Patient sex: M
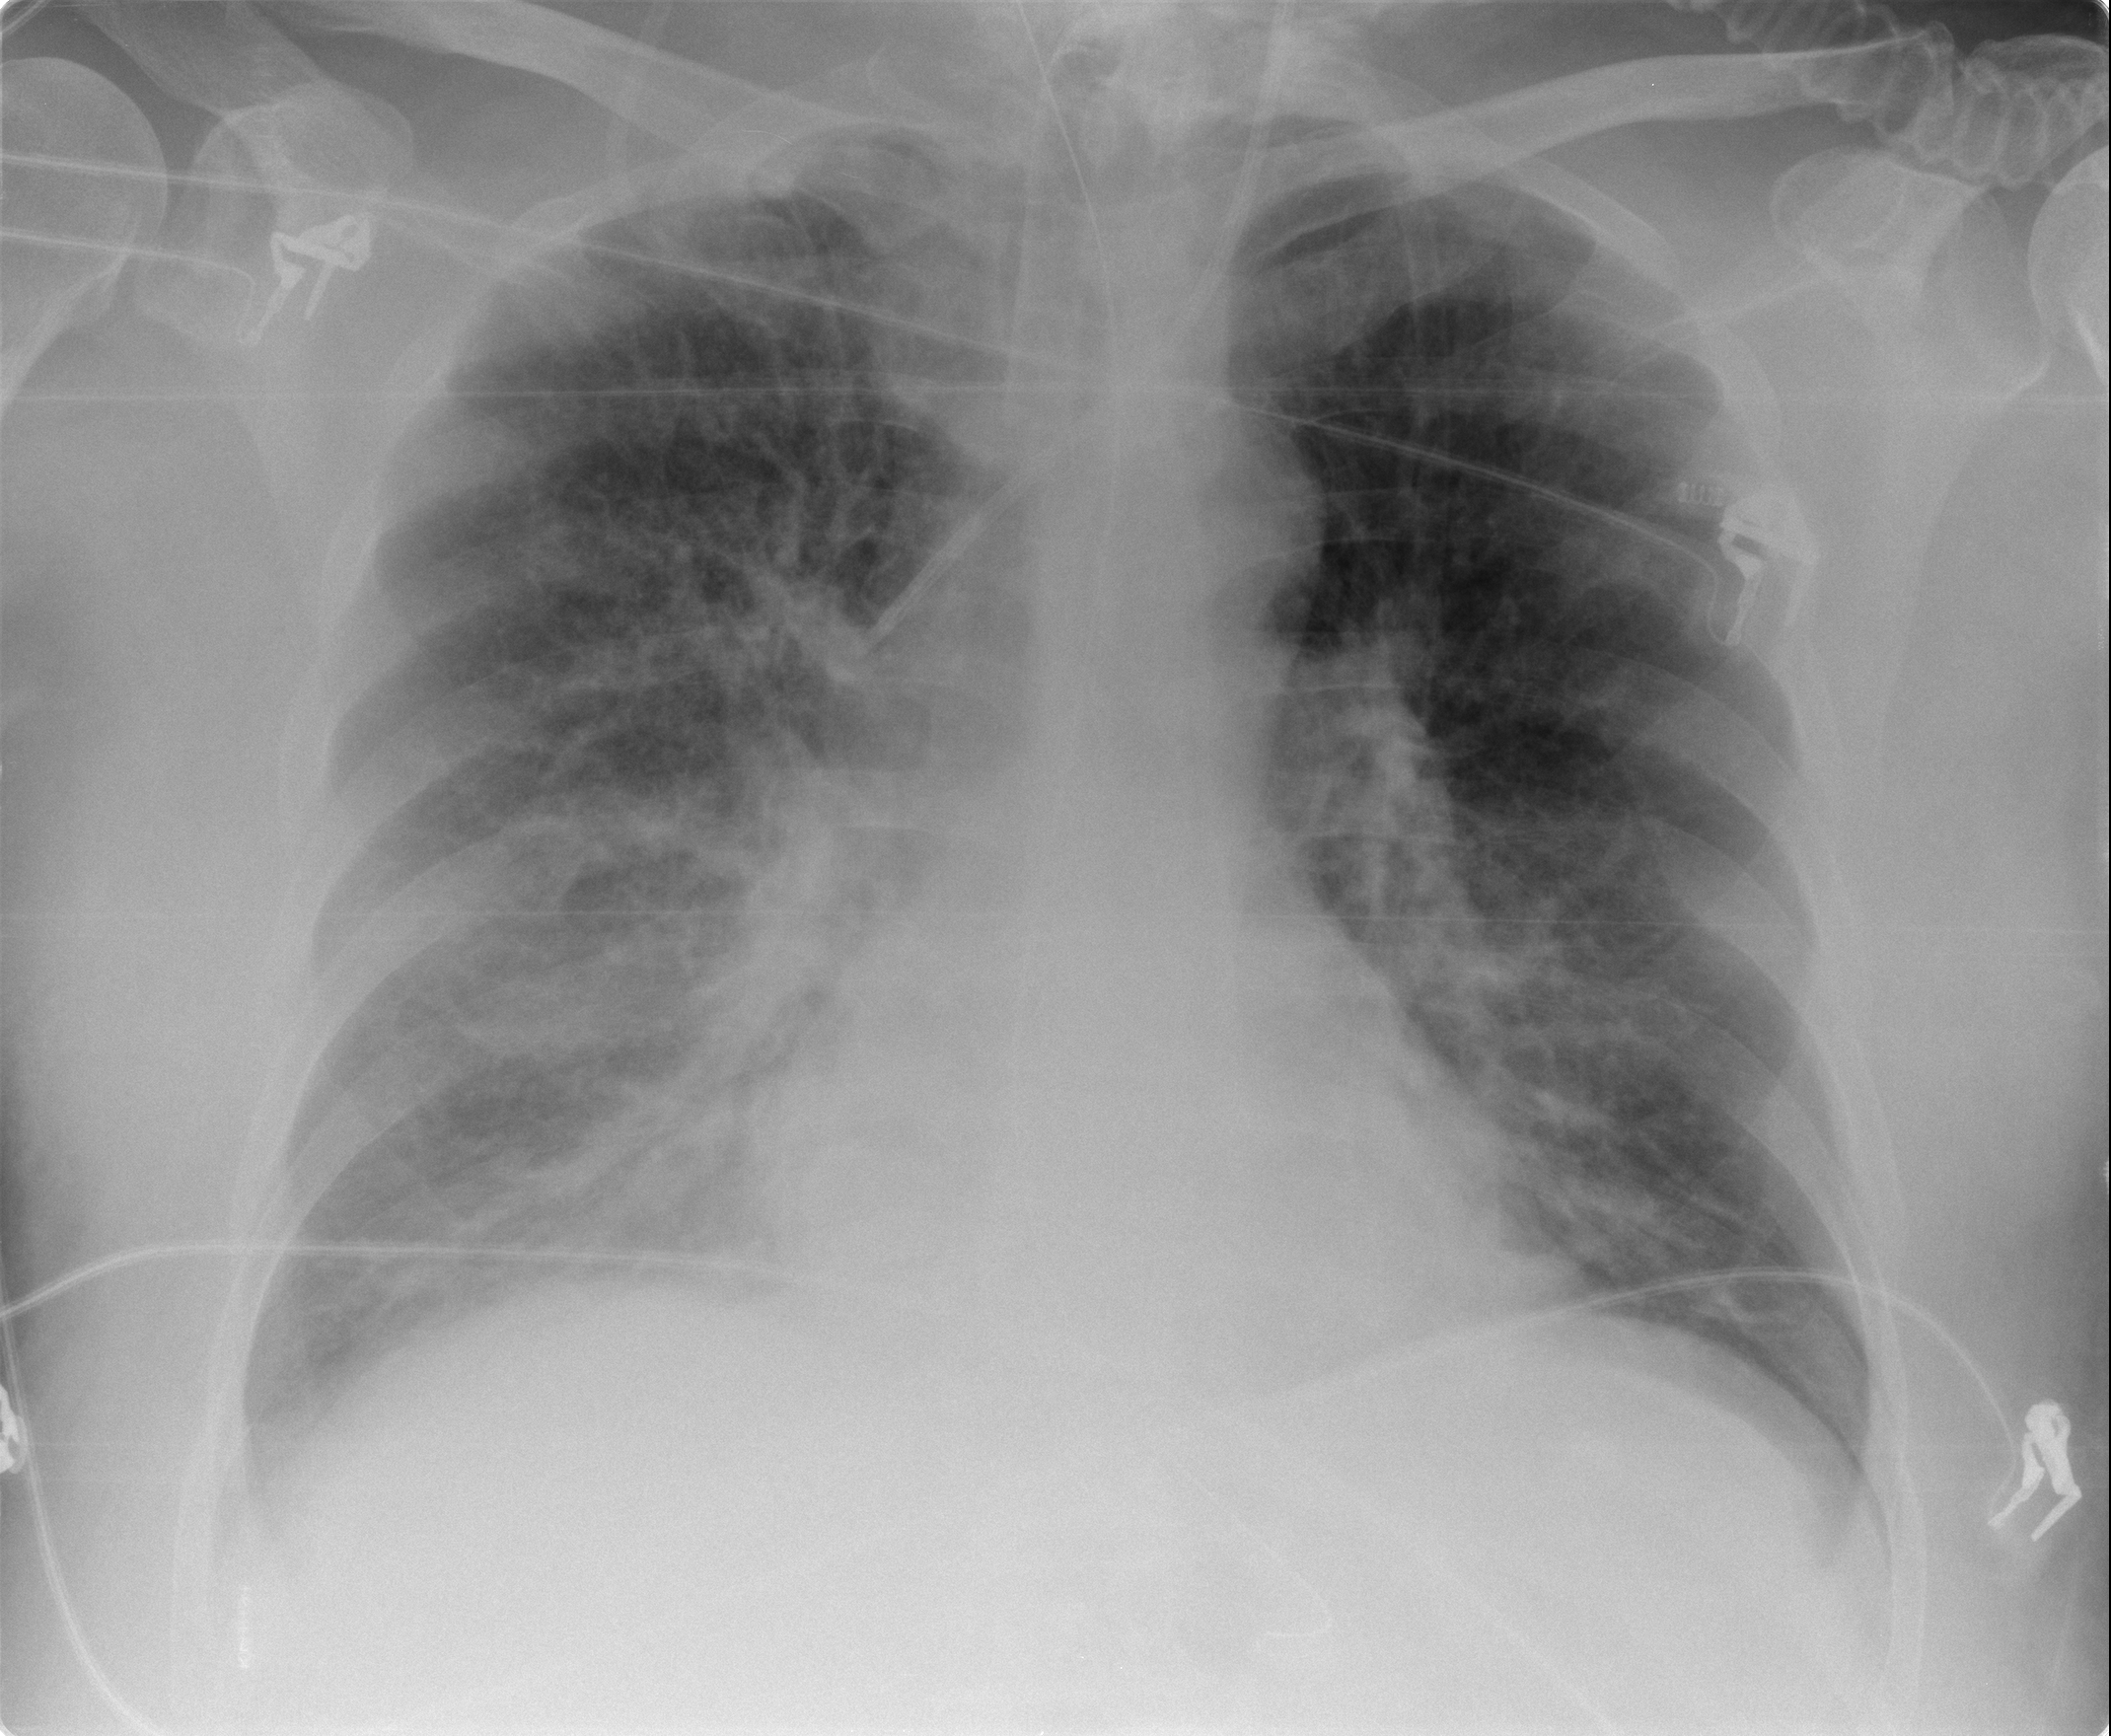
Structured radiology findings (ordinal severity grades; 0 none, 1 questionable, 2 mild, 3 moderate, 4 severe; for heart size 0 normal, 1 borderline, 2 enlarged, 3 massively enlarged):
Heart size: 0
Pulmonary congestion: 0
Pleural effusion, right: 0
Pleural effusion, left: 0
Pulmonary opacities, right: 3
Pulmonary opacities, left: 2
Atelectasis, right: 0
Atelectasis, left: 0